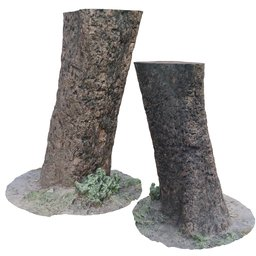
Label: nature